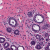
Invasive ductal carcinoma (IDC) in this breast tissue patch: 0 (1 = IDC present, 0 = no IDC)